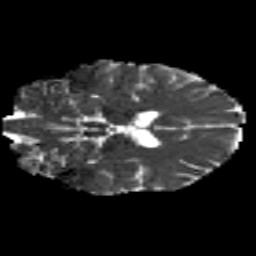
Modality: MD
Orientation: coronal
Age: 28
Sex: female
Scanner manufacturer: siemens
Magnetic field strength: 3 T
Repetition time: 8.8 s
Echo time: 0.085 s